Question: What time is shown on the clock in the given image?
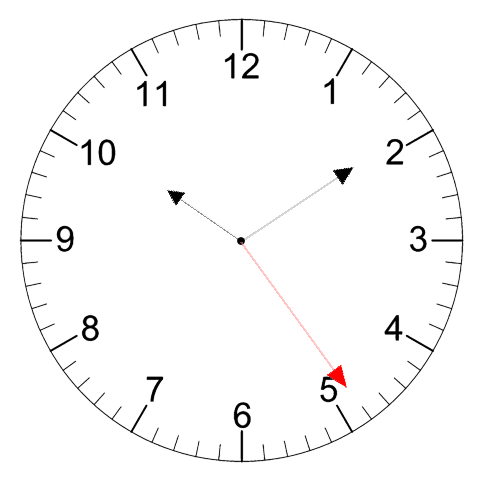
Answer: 10:09:24